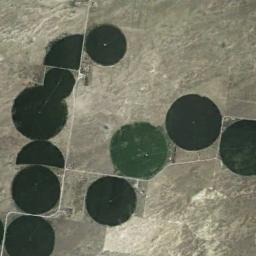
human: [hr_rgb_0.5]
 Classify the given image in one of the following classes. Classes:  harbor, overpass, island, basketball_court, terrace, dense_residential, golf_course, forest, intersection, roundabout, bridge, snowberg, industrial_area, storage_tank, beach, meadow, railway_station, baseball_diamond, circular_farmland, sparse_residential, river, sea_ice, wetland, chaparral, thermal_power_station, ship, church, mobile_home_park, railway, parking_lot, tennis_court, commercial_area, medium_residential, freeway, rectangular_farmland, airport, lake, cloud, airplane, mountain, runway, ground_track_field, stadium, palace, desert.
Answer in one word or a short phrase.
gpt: circular_farmland